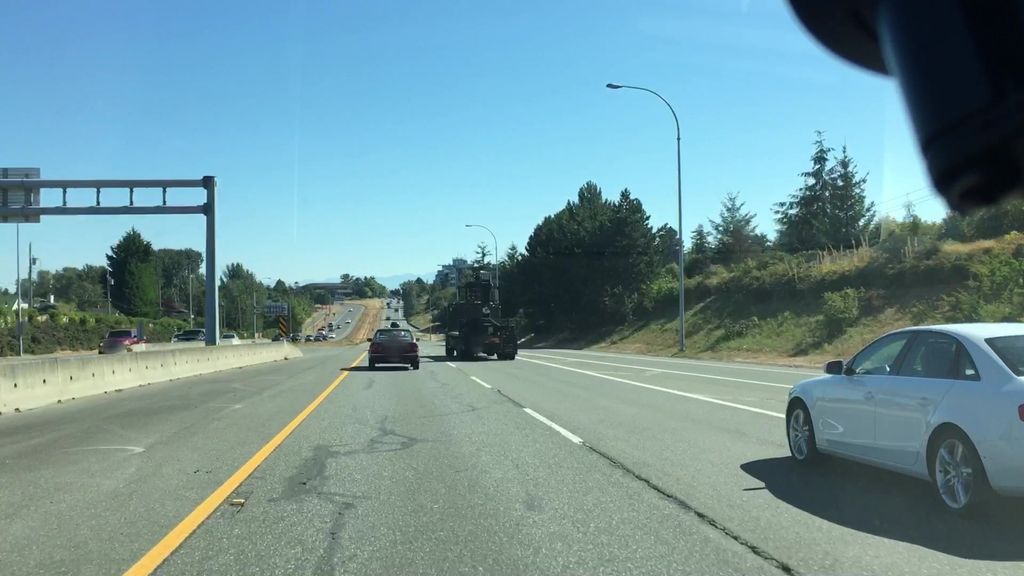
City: victoria